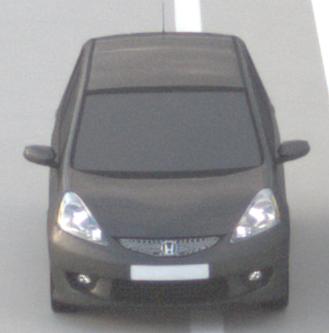
Make: Honda
Model: Jazz 1.2
Detailed model: Jazz (III) (11/08 - 04/11)
Model produced from: 2008/11
Model produced until: 2010/10
Doors: 5
Color: gray
Road condition: dry road
Daytime: sunrise or sunset
Contrast: low contrast